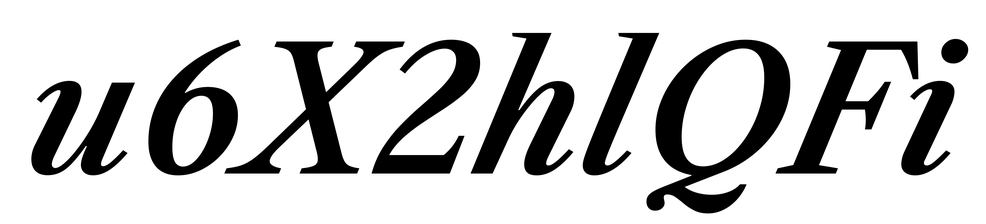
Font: LibreCaslonText-Italic_SemiBold_Italic